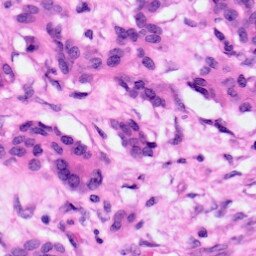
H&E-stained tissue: Pancreatic